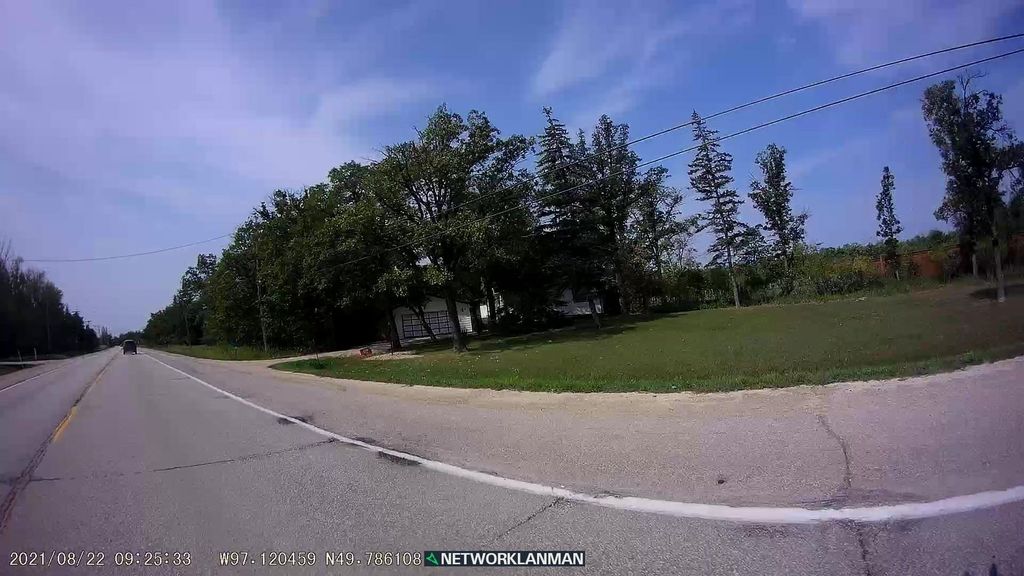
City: winnipeg